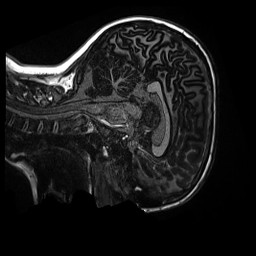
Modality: MP2RAGE
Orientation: sagittal
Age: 13
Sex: female
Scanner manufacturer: siemens
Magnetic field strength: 3 T
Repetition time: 4 s
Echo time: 0.00303 s